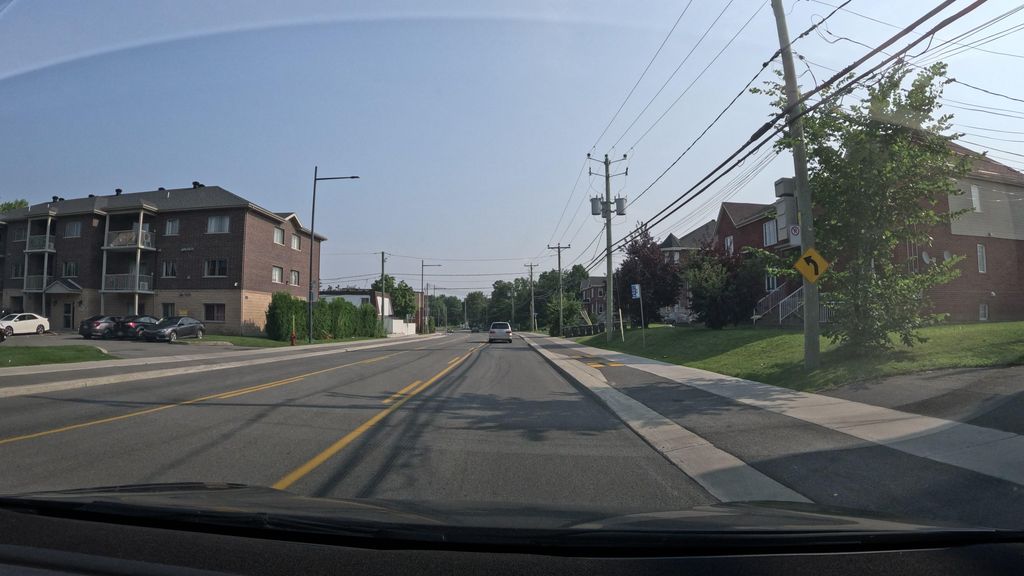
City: montreal